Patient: sex M, age 61
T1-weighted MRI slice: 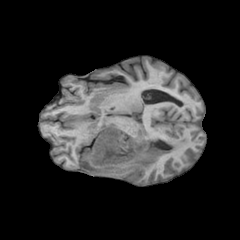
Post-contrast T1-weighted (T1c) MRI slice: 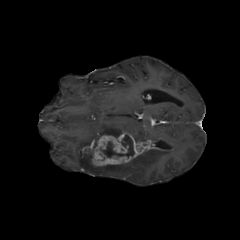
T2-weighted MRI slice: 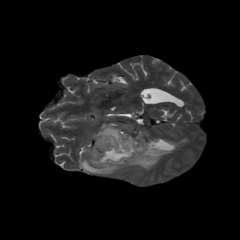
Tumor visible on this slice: yes
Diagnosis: Glioblastoma, IDH-wildtype
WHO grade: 4